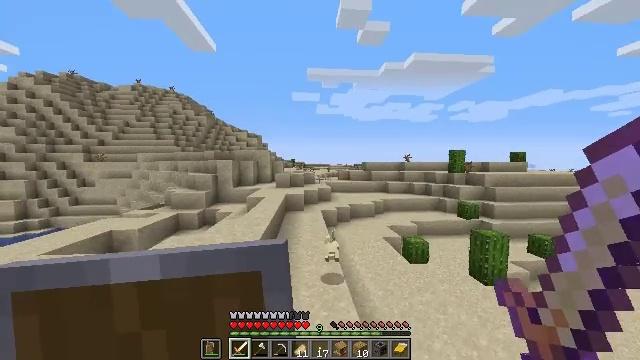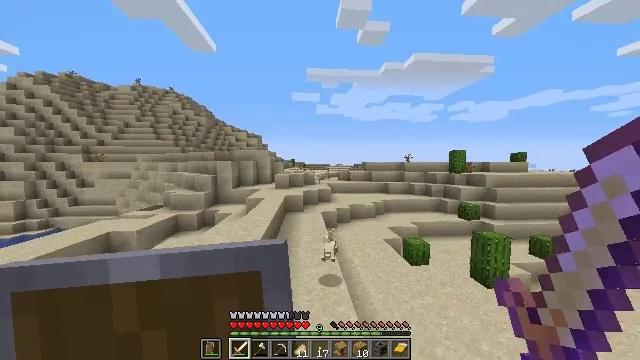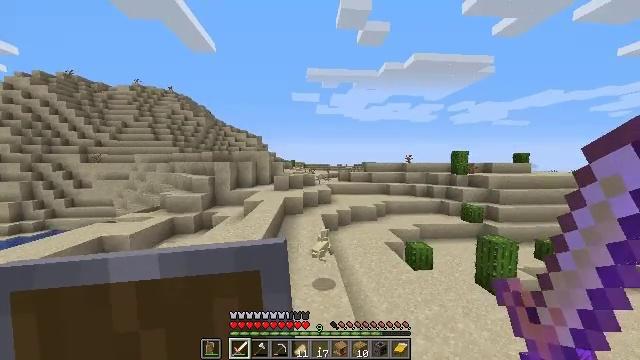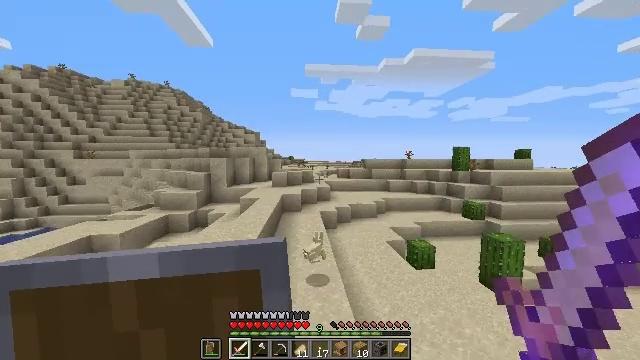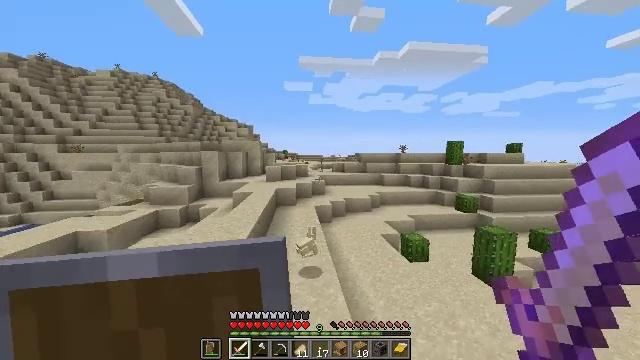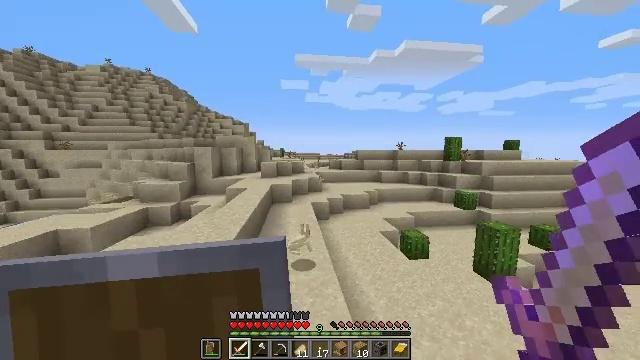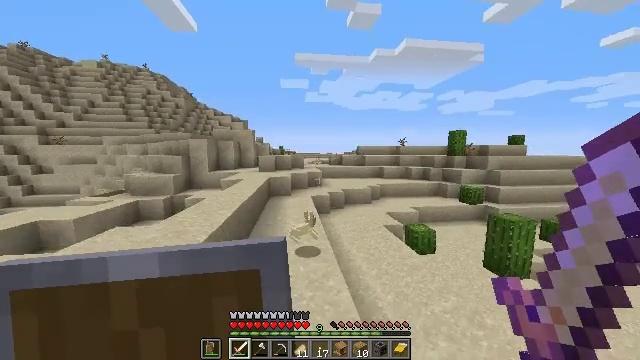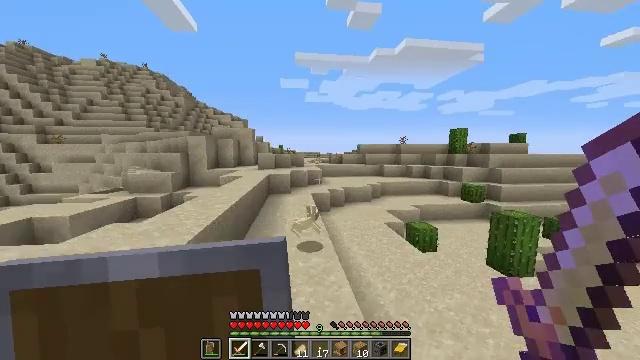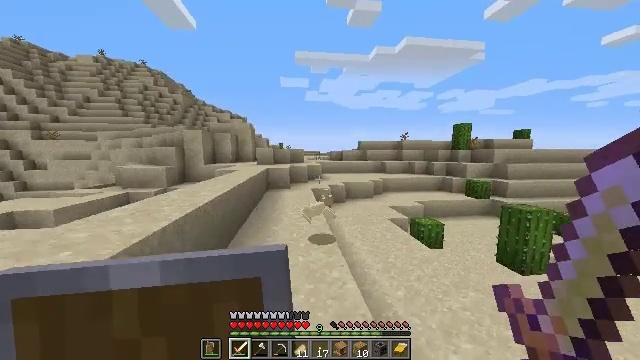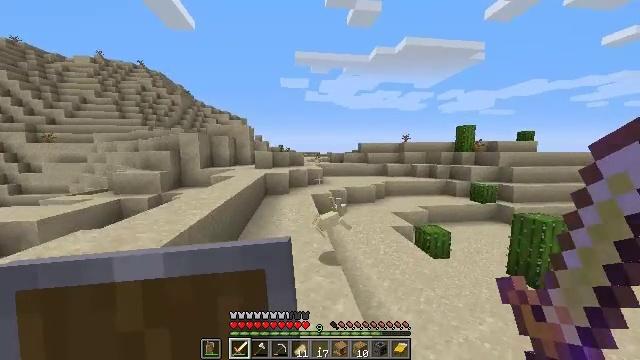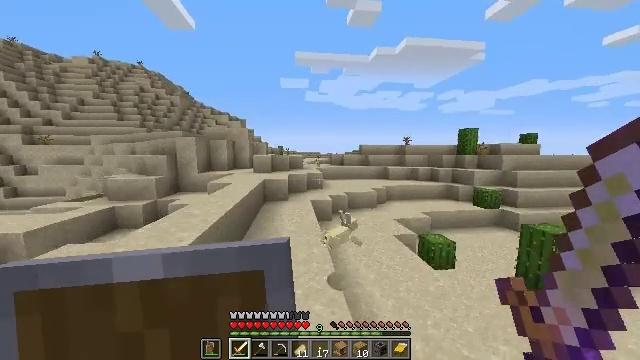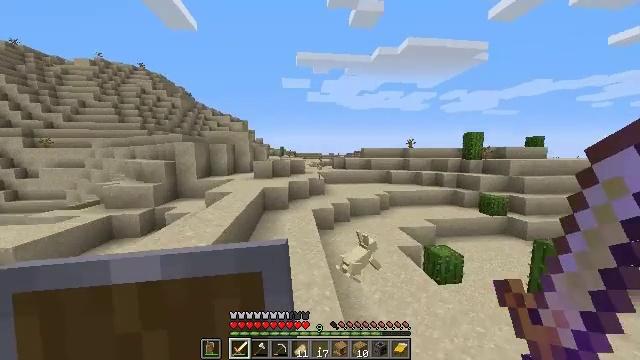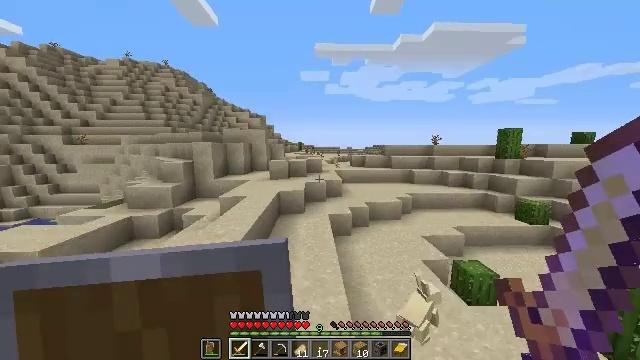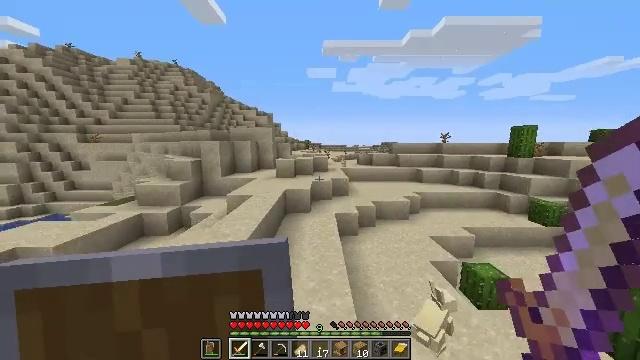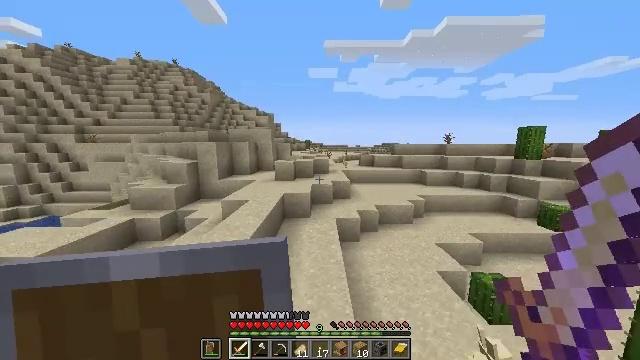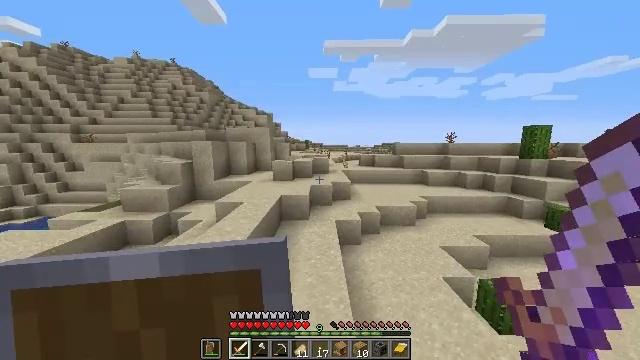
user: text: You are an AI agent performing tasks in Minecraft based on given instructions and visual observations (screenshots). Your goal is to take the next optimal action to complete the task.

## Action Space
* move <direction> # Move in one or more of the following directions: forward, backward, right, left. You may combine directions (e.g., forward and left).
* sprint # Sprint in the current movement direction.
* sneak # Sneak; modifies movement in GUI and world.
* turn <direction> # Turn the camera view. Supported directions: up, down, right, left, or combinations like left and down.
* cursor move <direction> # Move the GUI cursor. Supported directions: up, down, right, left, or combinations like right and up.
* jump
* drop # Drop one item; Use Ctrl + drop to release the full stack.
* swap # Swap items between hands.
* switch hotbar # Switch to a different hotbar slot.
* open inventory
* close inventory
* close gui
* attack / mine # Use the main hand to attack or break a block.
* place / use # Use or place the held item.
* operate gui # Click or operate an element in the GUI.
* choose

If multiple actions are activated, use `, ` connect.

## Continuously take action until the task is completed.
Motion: motion action
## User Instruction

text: Collect sugar cane near water sources.
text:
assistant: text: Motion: move forward, jump
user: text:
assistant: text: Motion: move forward, jump
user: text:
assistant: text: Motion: move forward, jump
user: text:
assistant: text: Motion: move forward, turn right and down, jump
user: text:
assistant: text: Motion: move forward, jump
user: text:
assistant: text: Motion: move forward, jump
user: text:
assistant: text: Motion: move forward, jump
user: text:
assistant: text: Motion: move forward, jump
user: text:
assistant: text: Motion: move forward, jump
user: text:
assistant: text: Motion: move forward, jump
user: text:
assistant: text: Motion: move forward, jump
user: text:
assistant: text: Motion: move forward, turn left and down, jump
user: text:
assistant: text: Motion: move forward, turn left, jump
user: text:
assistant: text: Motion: move forward, jump
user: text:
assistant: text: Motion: move forward, jump
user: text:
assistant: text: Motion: move forward, jump
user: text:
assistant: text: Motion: move forward, jump
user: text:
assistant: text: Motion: move forward
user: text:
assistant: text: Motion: move forward
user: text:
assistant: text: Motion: move forward
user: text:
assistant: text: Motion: move forward
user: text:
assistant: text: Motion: move forward
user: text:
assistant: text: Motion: move forward
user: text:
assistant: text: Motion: move forward
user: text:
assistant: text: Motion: move forward
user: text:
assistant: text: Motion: move forward
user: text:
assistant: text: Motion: move forward
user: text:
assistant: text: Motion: move forward
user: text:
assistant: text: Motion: move forward
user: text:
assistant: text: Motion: move forward, turn right